Question: Imagine I have this blue object (box2d body), which I need to draw towards the red "x" by its front end. While being pulled, the blue object has to collide with other objects in its path.
What kind of joint do you think I should use to pull this object?
Thanks

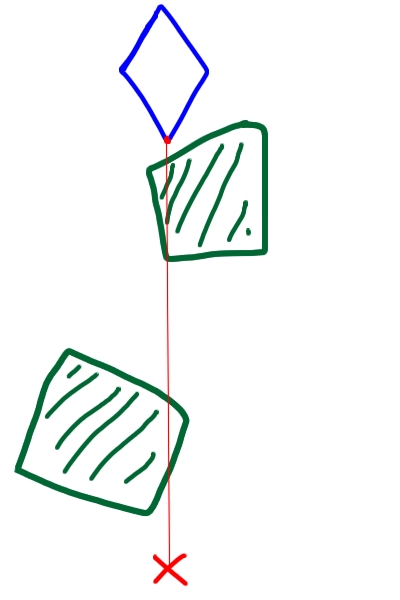
Answer: Do you expect the user to pull the object manually using their mouse or finger? If so then you'll likely want <URL>
If another body will pull it under gravity (or an applied force), then you probably want <URL>